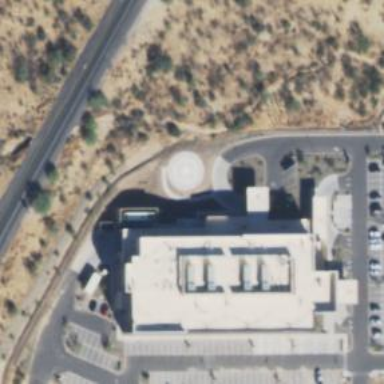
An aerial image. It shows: Hospital providing healthcare services.